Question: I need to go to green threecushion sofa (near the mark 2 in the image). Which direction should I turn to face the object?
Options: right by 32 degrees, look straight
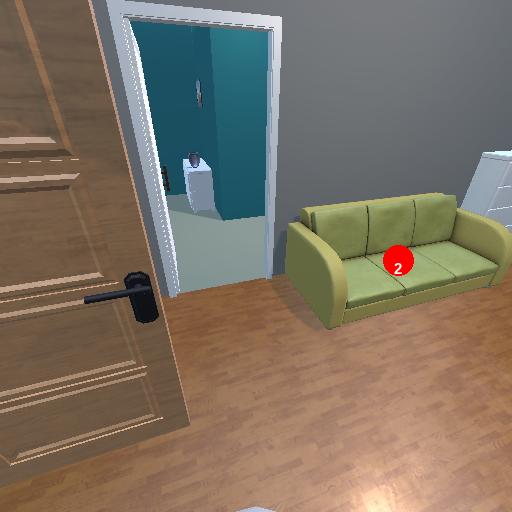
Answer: right by 32 degrees